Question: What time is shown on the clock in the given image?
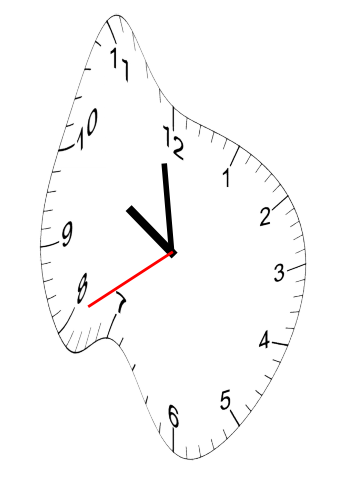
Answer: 09:58:40